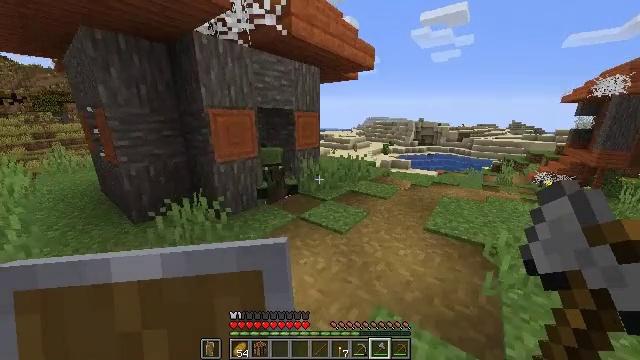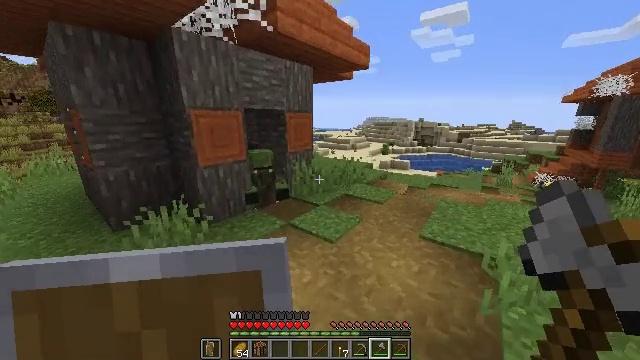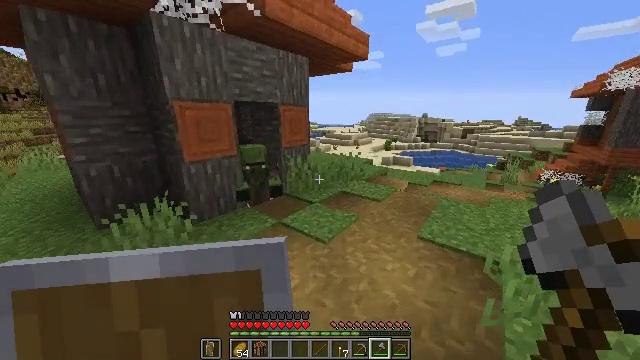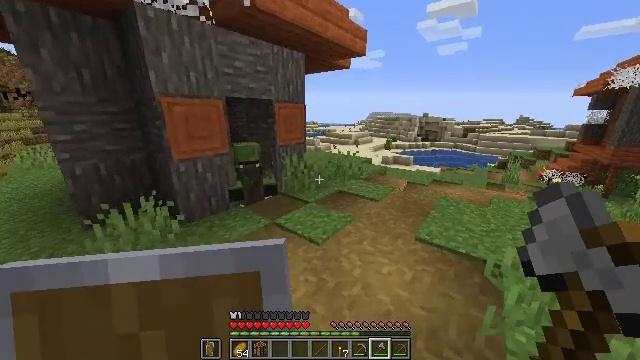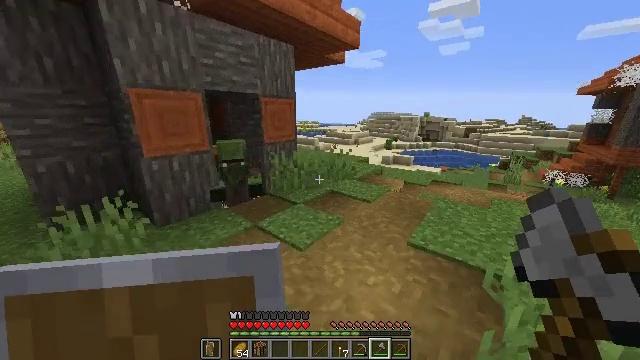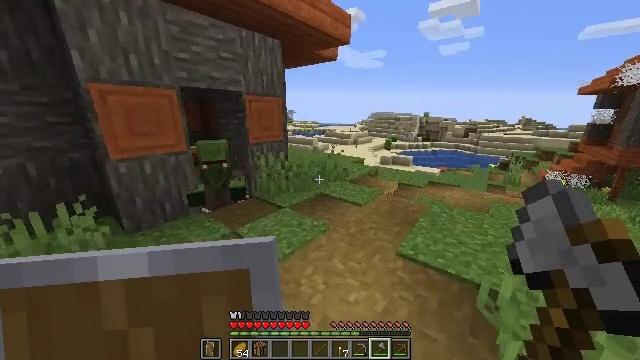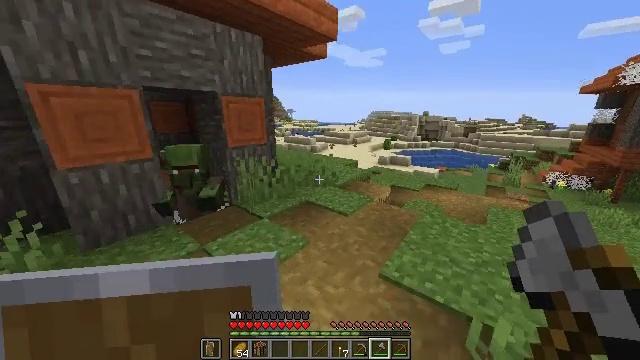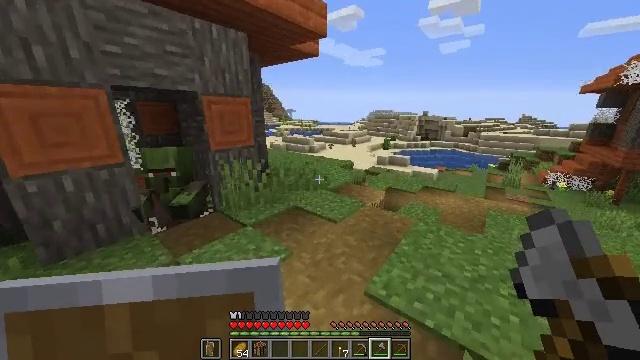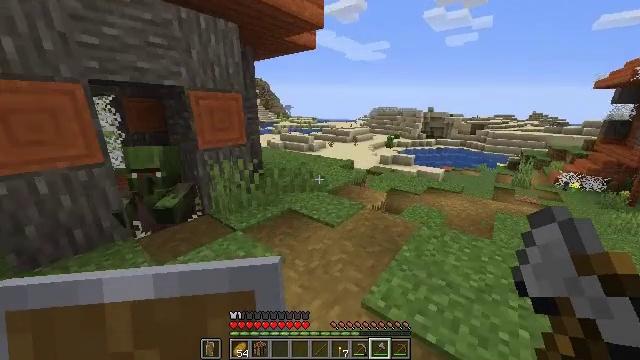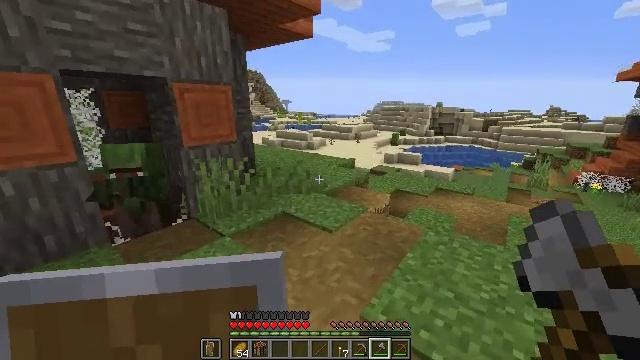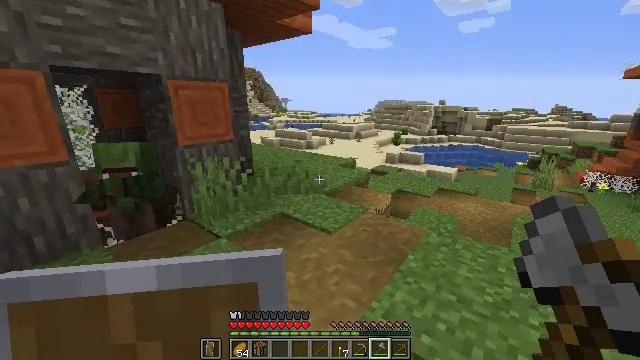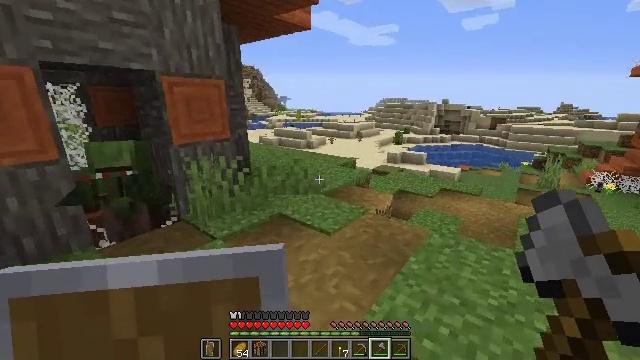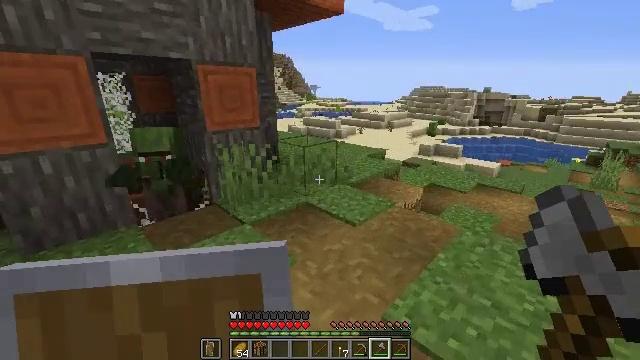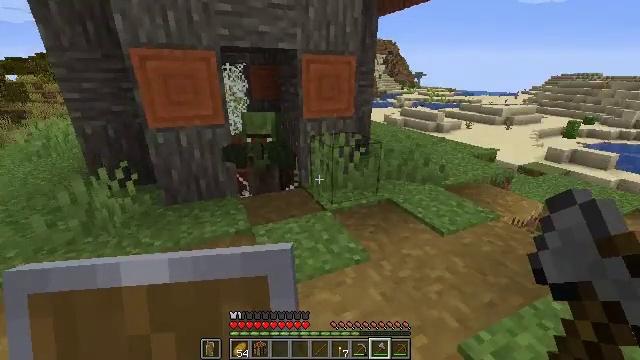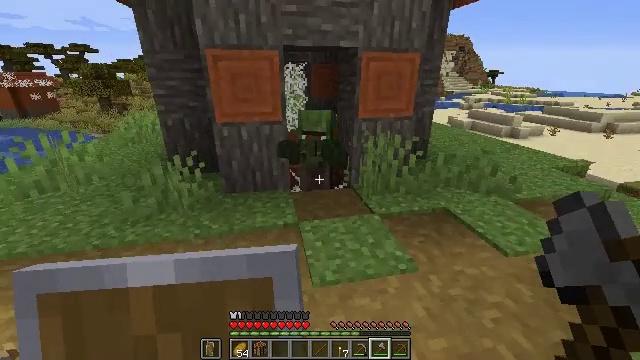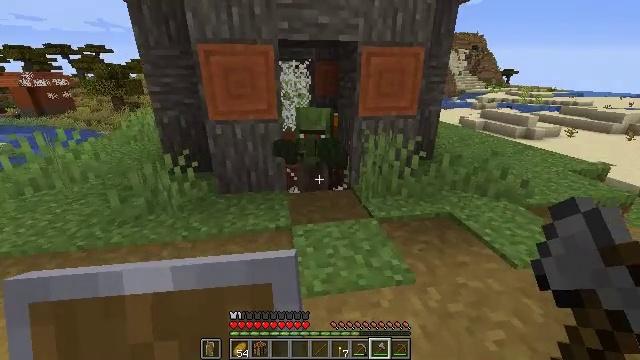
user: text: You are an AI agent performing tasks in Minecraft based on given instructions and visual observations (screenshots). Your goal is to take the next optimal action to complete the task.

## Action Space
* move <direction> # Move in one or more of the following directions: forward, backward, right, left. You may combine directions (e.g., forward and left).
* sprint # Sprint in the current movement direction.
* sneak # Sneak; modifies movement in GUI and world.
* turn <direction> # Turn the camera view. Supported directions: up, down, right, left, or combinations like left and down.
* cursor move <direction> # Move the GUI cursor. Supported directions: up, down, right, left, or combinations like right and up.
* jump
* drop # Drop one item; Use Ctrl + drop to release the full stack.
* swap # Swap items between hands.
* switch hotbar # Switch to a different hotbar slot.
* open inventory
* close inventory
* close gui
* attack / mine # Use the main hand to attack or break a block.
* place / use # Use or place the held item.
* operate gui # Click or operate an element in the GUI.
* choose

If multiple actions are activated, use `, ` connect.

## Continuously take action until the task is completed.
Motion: motion action
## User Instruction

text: Destroy the bookshelf.
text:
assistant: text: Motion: move forward and move right, sprint
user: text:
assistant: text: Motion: move forward and move right, sprint, turn down
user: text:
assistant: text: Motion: move forward and move right, sprint
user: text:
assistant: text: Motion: move forward and move right, sprint
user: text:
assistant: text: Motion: move forward and move right, sprint
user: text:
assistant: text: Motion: move forward and move right, sprint
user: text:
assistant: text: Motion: no_op
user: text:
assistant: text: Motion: no_op
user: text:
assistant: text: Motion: no_op
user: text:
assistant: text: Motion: no_op
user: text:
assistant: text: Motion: no_op
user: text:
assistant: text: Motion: turn left and down
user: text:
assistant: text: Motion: move forward and move right, turn left and down
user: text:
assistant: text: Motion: move forward and move right, turn left
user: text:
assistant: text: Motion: move forward and move right, turn left
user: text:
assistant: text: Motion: move forward and move right
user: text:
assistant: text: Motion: move forward
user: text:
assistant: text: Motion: no_op
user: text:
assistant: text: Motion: no_op
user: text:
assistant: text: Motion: no_op
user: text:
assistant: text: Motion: no_op
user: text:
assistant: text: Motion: no_op
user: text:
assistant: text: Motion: no_op
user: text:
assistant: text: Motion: no_op
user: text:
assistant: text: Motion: no_op
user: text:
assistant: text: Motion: move forward
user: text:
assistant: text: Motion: move forward, turn right
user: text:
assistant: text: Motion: move forward and move right, turn right and up
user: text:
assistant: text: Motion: move forward and move right, turn right and up
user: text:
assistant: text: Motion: move forward and move right, turn right